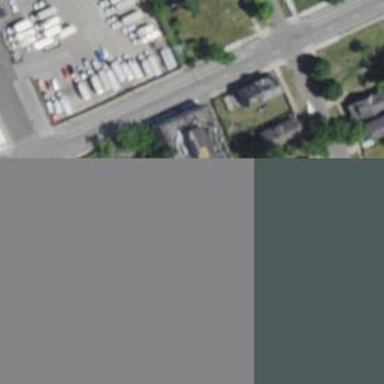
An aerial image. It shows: Alley classified as service road.